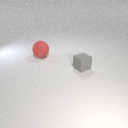
large red rubber sphere to the left of small gray rubber cube